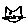
Label: cat